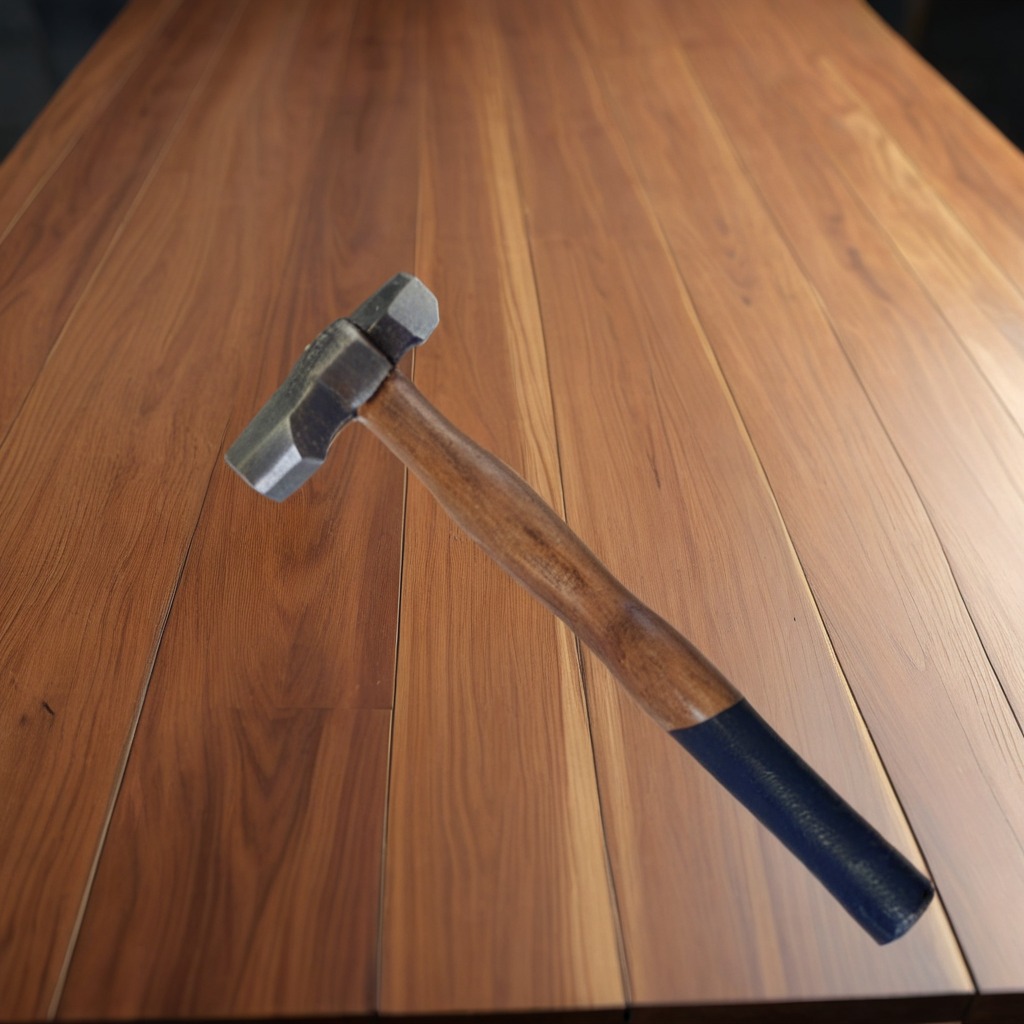
A hammer lies on a wooden table in a carpentry studio.